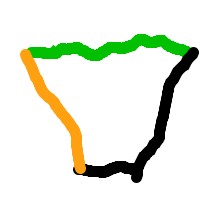
Shape: trapezoid